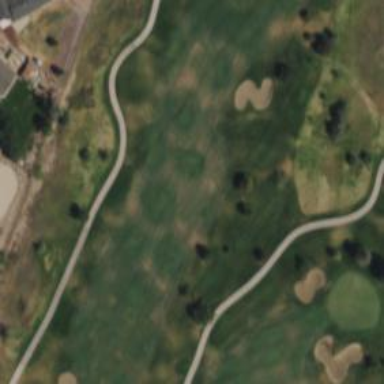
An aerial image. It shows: View of golf hole.